已知双曲线 $\frac{x^2}{a^2} - \frac{y^2}{b^2} = 1 (a > 0, b > 0)$ 的渐近线上一点到左焦点 $F_1(-2, 0)$

的最短距离为 $\sqrt{2}$.

(1) 求双曲线的方程;

(2) $O$ 为坐标原点, 直线 $x = ty - 2$ 与双曲线的左支交于 $A, B$ 两点, 与渐近线交于 $C, D$ 两点, $A$ 与 $C$ 在 $x$

轴的上方, $B$ 与 $D$ 在 $x$ 轴的下方.

\textcircled{1} 求实数 $t$ 的取值范围.

\textcircled{2} 设 $S_1, S_2$ 分别为 $\triangle AOC$ 的面积和 $\triangle BOD$ 的面积, 求 $S_1 + S_2$ 的取值范围.
【解答】
【答案】 (1) $\frac{x^2}{2} - \frac{y^2}{2} = 1$;

(2) $\textcircled{1}$ $(-1, 1)$; $\textcircled{2}$ $(1, 4 - 2\sqrt{2}]$

【分析】 (1) 根据焦点到渐近线距离求出 $b$, 再求出 $a$ 即可求解.

(2) ( i ) 直线与双曲线方程联立消元后由根与系数关系及直线与左支相交可得;

( ii ) 根据弦长公式及点到直线的距离分别求出三角形面积, 根据面积表达式换元后利用不等式性质求出

范围.

【详解】 (1) 设双曲线 $\frac{x^2}{a^2} - \frac{y^2}{b^2} = 1$ 的焦距为 $2c$, 且 $c = 2$,

则 $F_1(-2, 0)$ 到直线 $bx - ay = 0$ 的距离为 $\frac{|-2b|}{\sqrt{b^2 + a^2}} = \sqrt{2}$, 解得 $b = \sqrt{2}, a = \sqrt{2}$,

所以双曲线的方程为 $\frac{x^2}{2} - \frac{y^2}{2} = 1$.

(2) ( i ) 设 $A(x_1, y_1), B(x_2, y_2)$, 由 $\begin{cases} x = ty - 2 \\ x^2 - y^2 = 2 \end{cases}$, 消去 $x$ 得 $(t^2 - 1)y^2 - 4ty + 2 = 0$,

则 $t^2 - 1 \neq 0, \Delta = 8t^2 + 8 > 0$, $y_1 + y_2 = \frac{4t}{t^2 - 1}, y_1 y_2 = \frac{2}{t^2 - 1}$,

由直线 $AB$ 与双曲线左支交于两点, 得 $y_1 y_2 = \frac{2}{t^2 - 1} < 0$, 解得 $-1 < t < 1$,

所以 $t$ 的取值范围为 $(-1, 1)$.

( ii ) 由 ( i ) 知, $|AB| = \sqrt{1 + t^2} \cdot \sqrt{(y_1 + y_2)^2 - 4y_1 y_2} = \frac{\sqrt{1 + t^2} \cdot \sqrt{8t^2 + 8}}{1 - t^2}$,

原点 $O$ 到直线 $AB$ 的距离 $d = \frac{2}{\sqrt{1 + t^2}}$, 设 $C(x_3, y_3), D(x_4, y_4)$,

由 $\begin{cases} x = ty - 2 \\ x^2 - y^2 = 0 \end{cases}$, 消去 $x$ 得 $(t^2 - 1)y^2 - 4ty + 4 = 0$, 则 $y_3 + y_4 = \frac{4t}{t^2 - 1}, y_3 y_4 = \frac{4}{t^2 - 1}$,

则 $|CD| = \sqrt{1 + t^2} \cdot \sqrt{(y_3 + y_4)^2 - 4y_3 y_4} = \frac{\sqrt{1 + t^2} \cdot \sqrt{16}}{1 - t^2}$,

于是 $S_1 + S_2 = S_{\triangle COD} - S_{\triangle AOB} = \frac{1}{2} |CD| \cdot d - \frac{1}{2} |AB| \cdot d = \frac{4 - 2\sqrt{2t^2 + 2}}{1 - t^2}$,

令 $m = \sqrt{2t^2 + 2} \in [\sqrt{2}, 2)$, 则 $S_1 + S_2 = \frac{4 - 2m}{1 - \frac{m^2 - 2}{2}} = \frac{8 - 4m}{4 - m^2} = \frac{4}{2 + m} \in (1, 4 - 2\sqrt{2}]$,

所以 $S_1 + S_2$ 的取值范围为 $(1, 4 - 2\sqrt{2}]$.

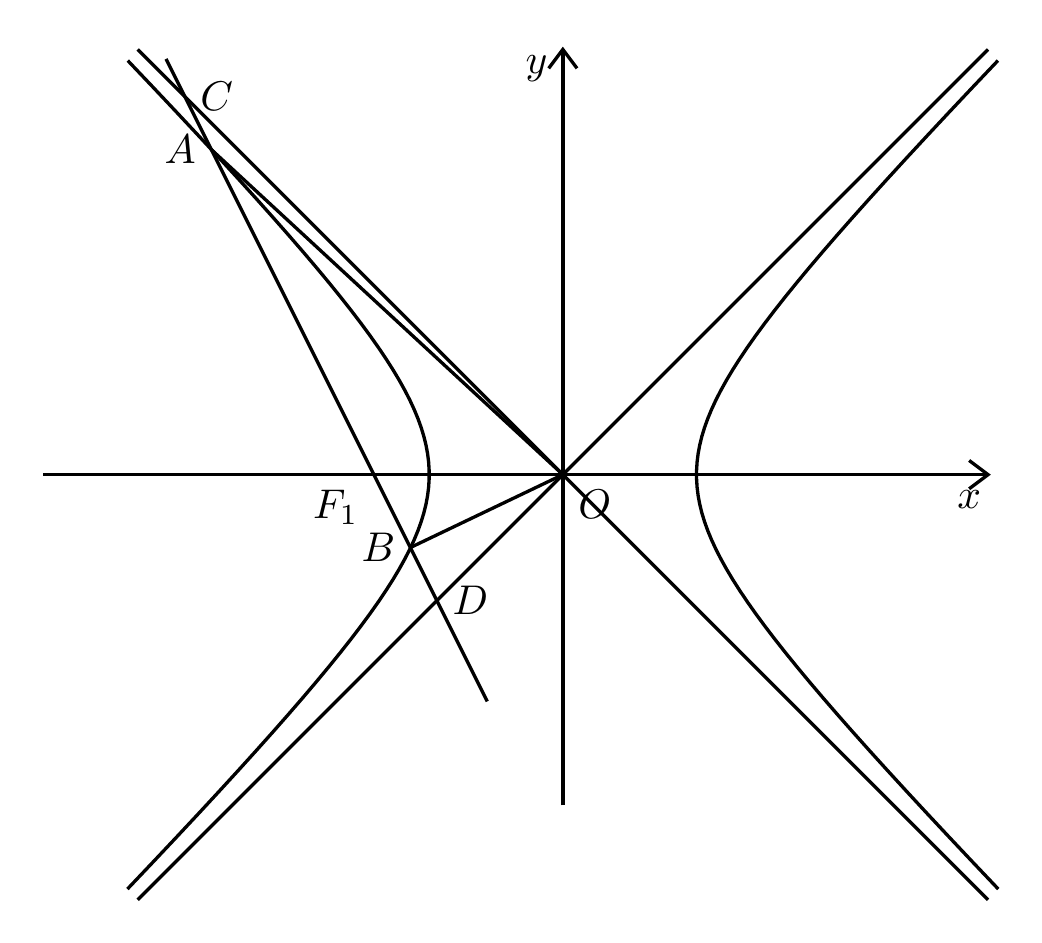